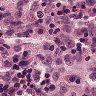
Metastatic tissue present: no